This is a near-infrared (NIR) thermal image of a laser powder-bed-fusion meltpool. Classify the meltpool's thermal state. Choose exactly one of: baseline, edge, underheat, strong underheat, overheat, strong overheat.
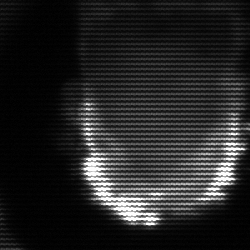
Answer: baseline